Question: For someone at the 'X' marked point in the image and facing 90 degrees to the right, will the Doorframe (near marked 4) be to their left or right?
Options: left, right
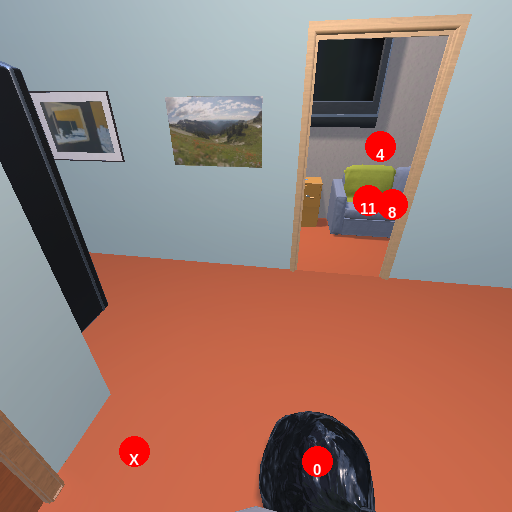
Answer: left